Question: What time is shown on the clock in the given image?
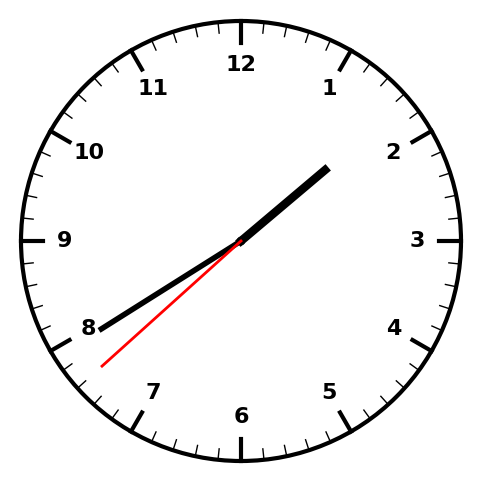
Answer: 01:39:38